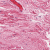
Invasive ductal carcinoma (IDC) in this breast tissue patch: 0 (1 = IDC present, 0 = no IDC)